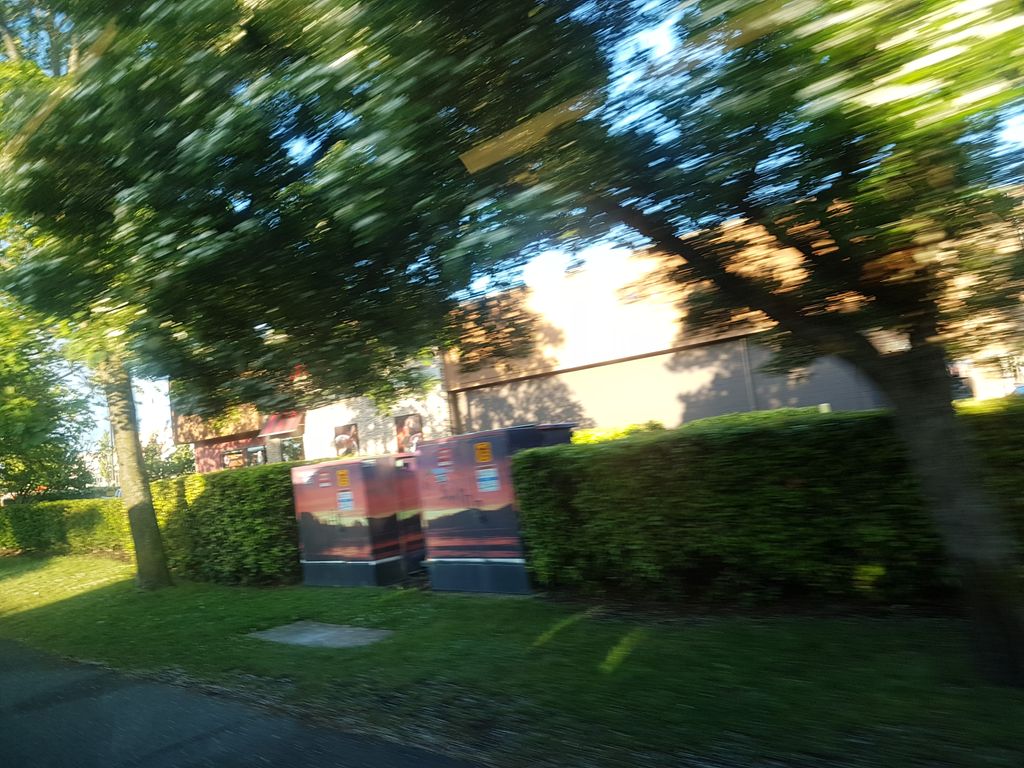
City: victoria